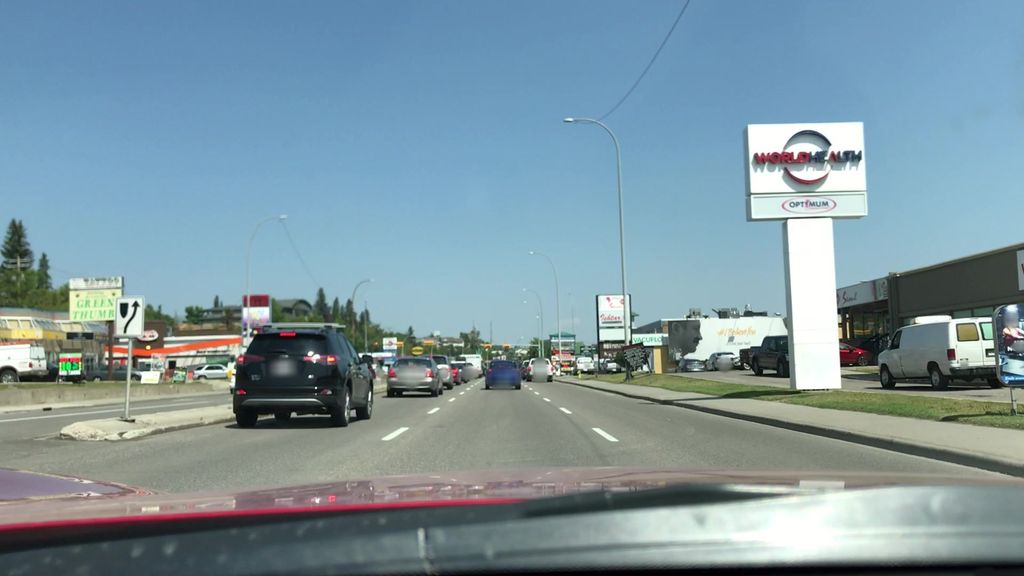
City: calgary